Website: macys
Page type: payment
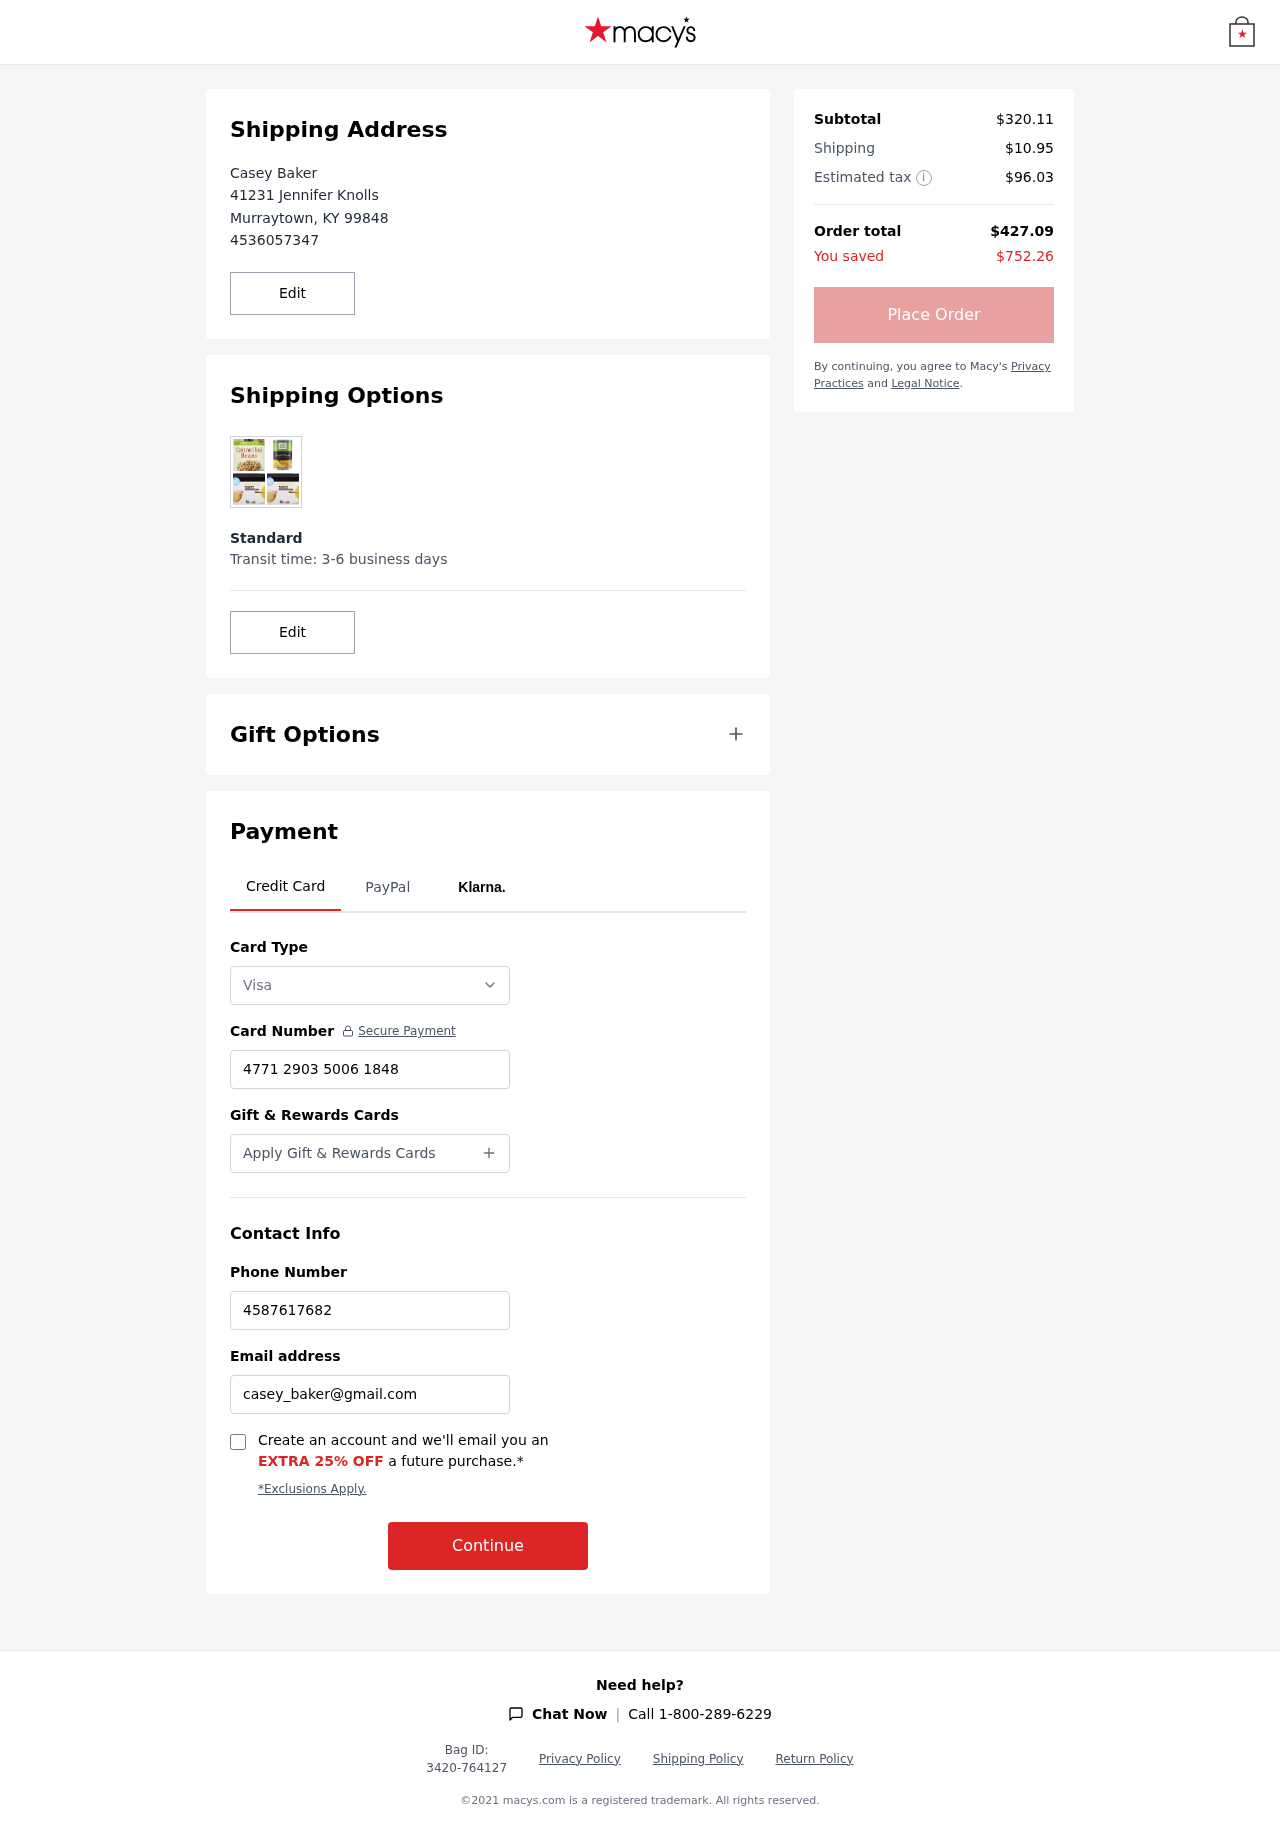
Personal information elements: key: PII_CARD_NUMBER
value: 4771 2903 5006 1848
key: PII_CARD_TYPE
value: Visa
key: PII_CITY
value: Murraytown
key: PII_EMAIL
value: casey_baker@gmail.com
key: PII_FULLNAME
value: Casey Baker
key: PII_PHONE
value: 4536057347
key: PII_PHONE_ALT
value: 4587617682
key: PII_POSTCODE
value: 99848
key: PII_STATE_ABBR
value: KY
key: PII_STREET
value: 41231 Jennifer Knolls
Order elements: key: ORDER_SUBTOTAL
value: $320.11
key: ORDER_SHIPPING_COST
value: $10.95
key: ORDER_TAX
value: $96.03
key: ORDER_TOTAL
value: $427.09
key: ORDER_SAVINGS
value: $752.26